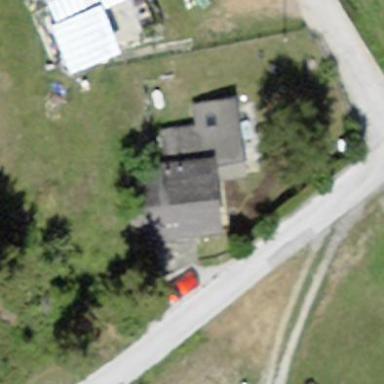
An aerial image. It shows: Simple and straightforward house.